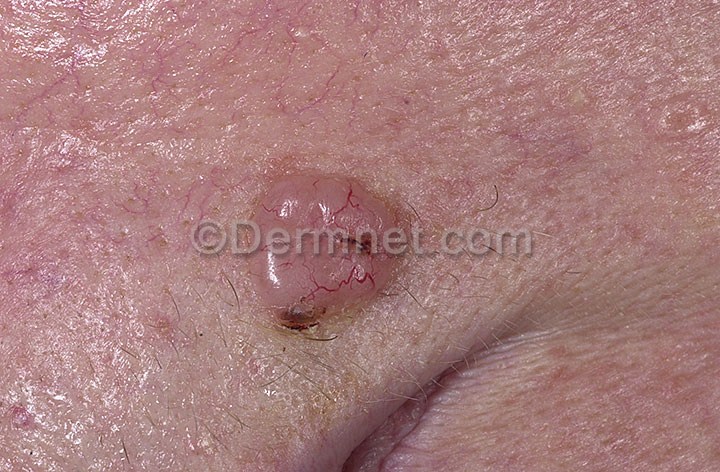
Disease: Actinic Keratosis Basal Cell Carcinoma and other Malignant Lesions